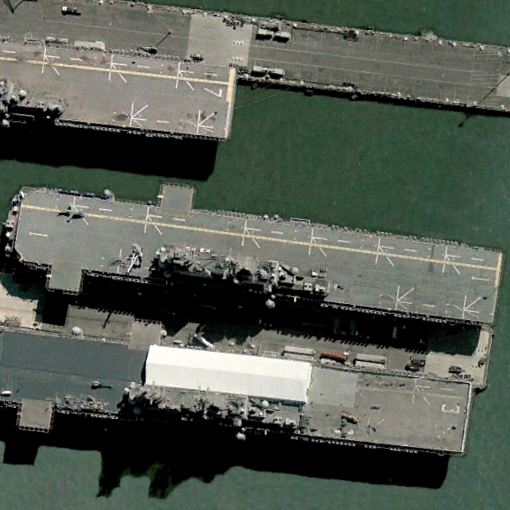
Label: assault